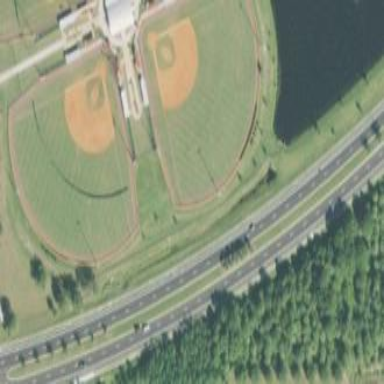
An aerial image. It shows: Baseball pitch for leisure land.